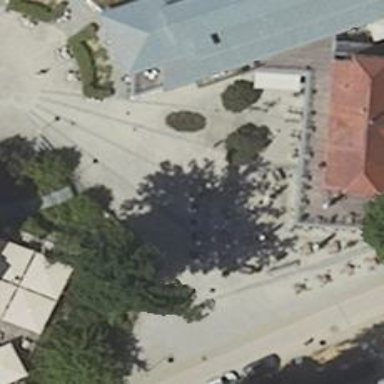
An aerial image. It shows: Pedestrian area with paving stones.